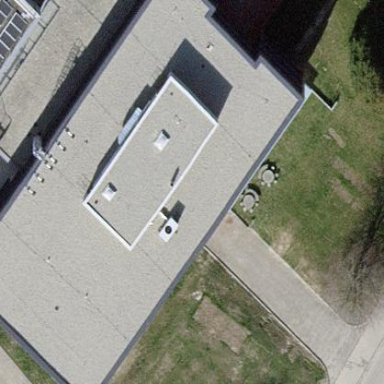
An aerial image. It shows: Office building.